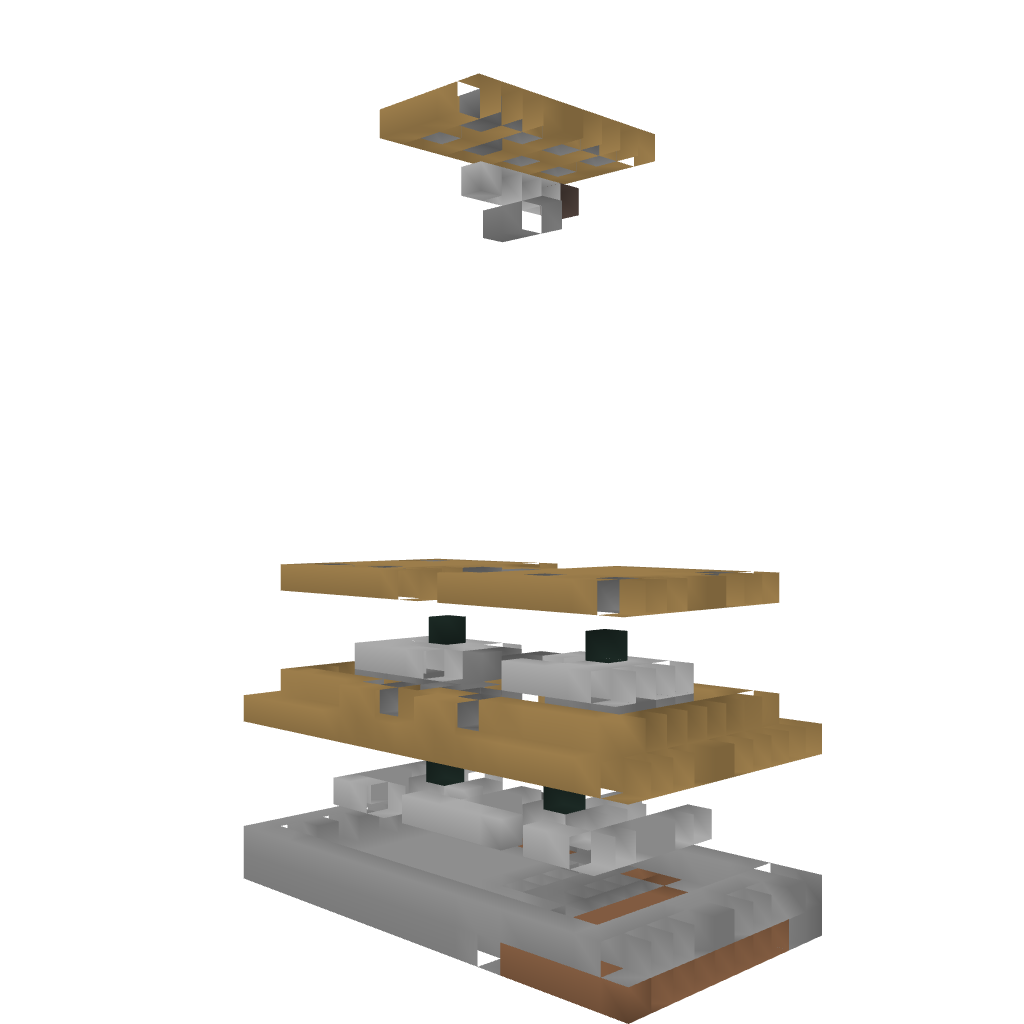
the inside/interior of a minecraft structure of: Iron Arrow